Question: I have a Vite app created and I need it to have multiple pages. I read the docs and found how to do this (<URL>, however when I run the server I get a blank page.
My 'vite.config.js' file:
'''
import { defineConfig } from 'vite'
import vue from '@vitejs/plugin-vue'
const { resolve } = require('path')
module.exports = {
build: {
rollupOptions: {
input: {
home: resolve(__dirname, 'src/Home/index.html')
}
}
}
}
// https://vitejs.dev/config/
export default defineConfig({
plugins: [vue()]
})
'''
Here's what my file structure looks like:

I have changed the config to what tony posted below, but it is still showing a blank page.
I found out that you don't need to use the vite.config.js routing, there's an easier way
Create a copy of your main.js, App.vue, and index.html file and rename them to something different. After you rename them change the '<script type="module" src="index.js"></script>' to your new JS file, and change the '.vue' file import in your new main.js to your new '.vue' file. Here's my new structure:
<URL>
All I did was copy the files and change the names and imports, and it worked!
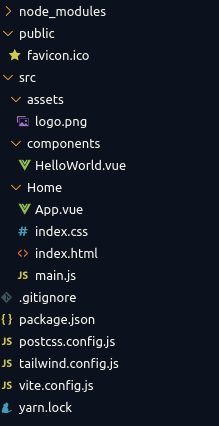
Answer: You have two default exports in 'vite.config.js', but there should only be one:
'''
module.exports = { 1️⃣
//...
}
export default defineConfig({ 2️⃣
//...
})
'''
The config should be:
'''
import { defineConfig } from 'vite'
import vue from '@vitejs/plugin-vue'
import { resolve } from 'path'
export default defineConfig({
plugins: [vue()],
build: {
rollupOptions: {
input: {
home: resolve(__dirname, 'src/Home/index.html')
}
}
}
})
'''
<URL>